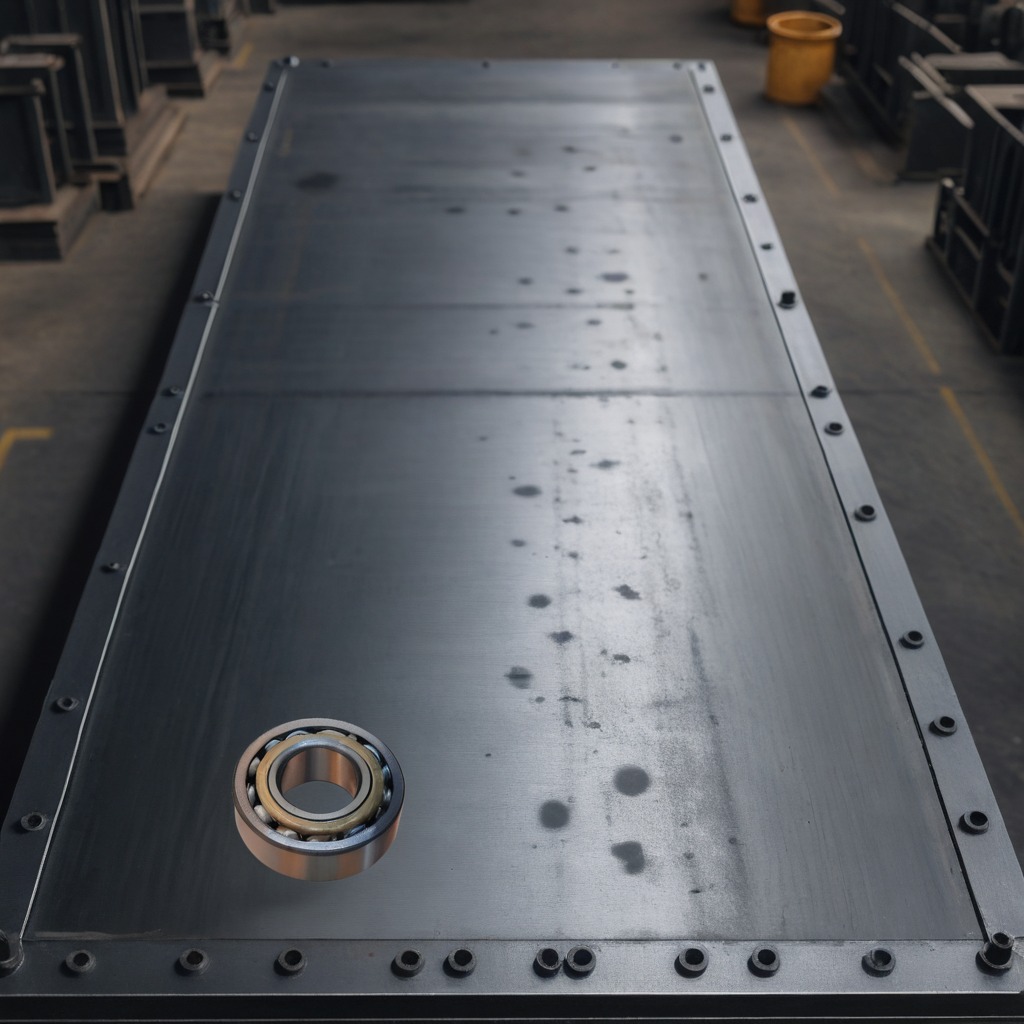
A metal ball bearing is lying on a cold steel table in a mining workshop.